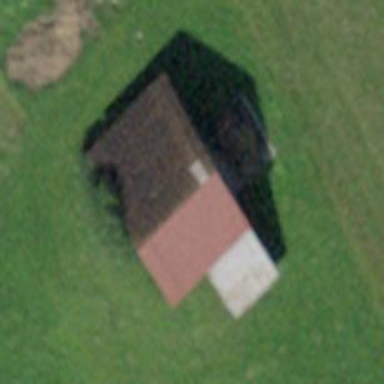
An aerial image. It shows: Barn.